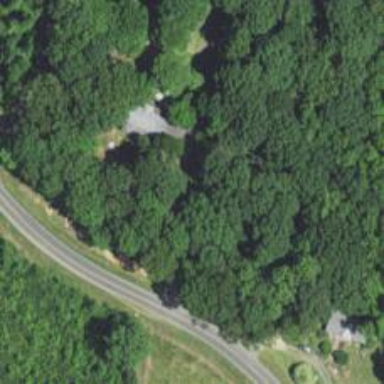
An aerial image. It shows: Driveway leading to service road.